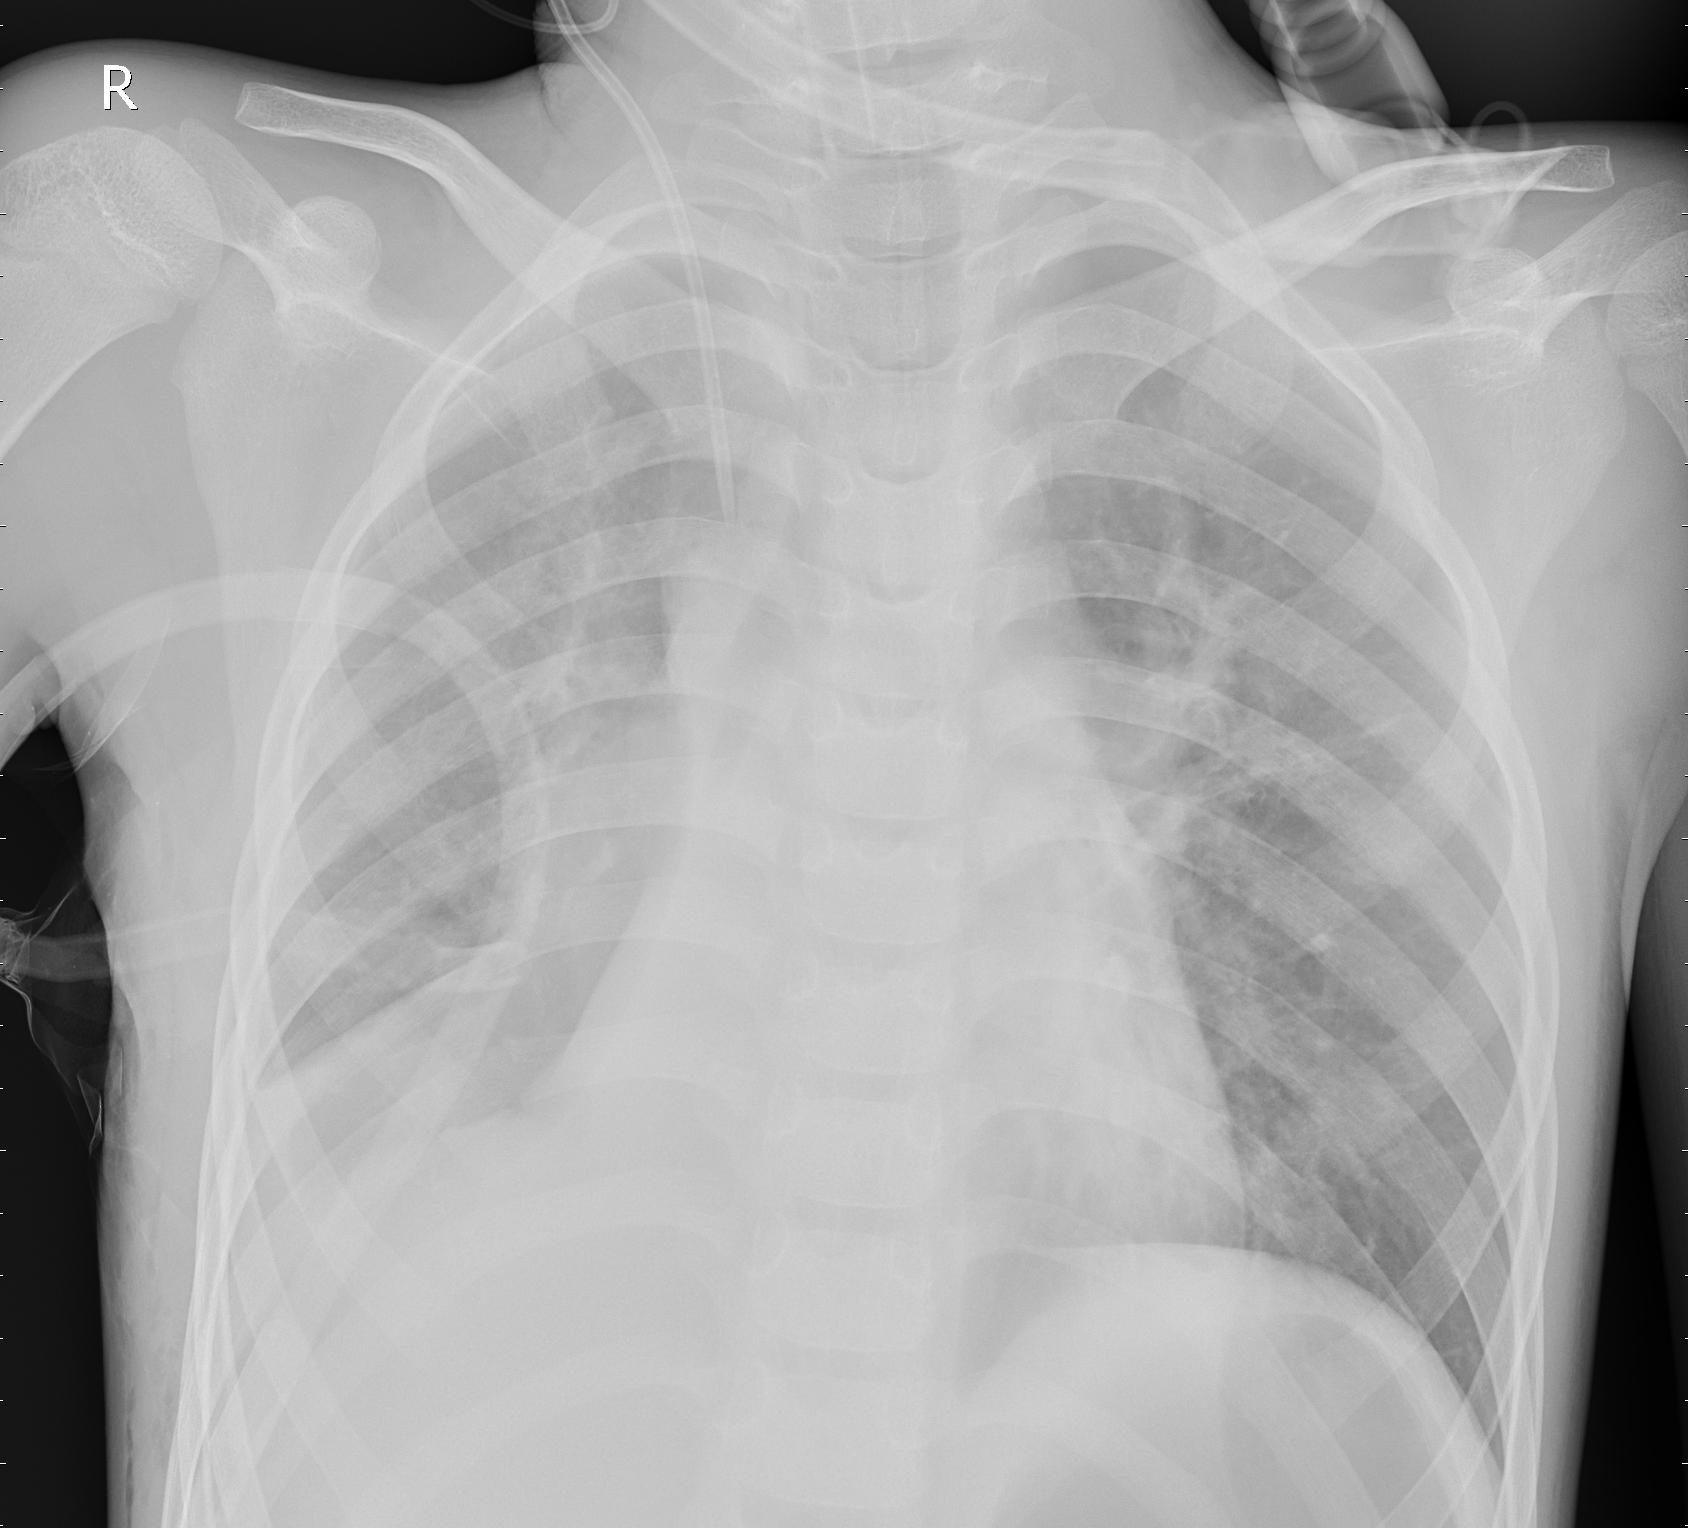
Diagnosis: PNEUMONIA